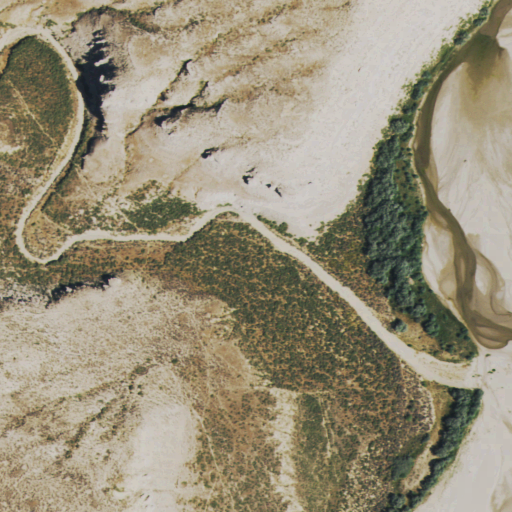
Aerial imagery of valley in Colorado named Sevenmile Draw containing shrub, grassland, open water, and barren land